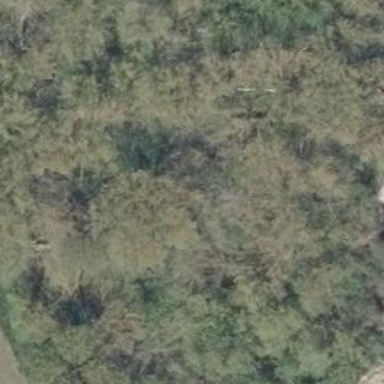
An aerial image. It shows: Forest area.